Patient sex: M
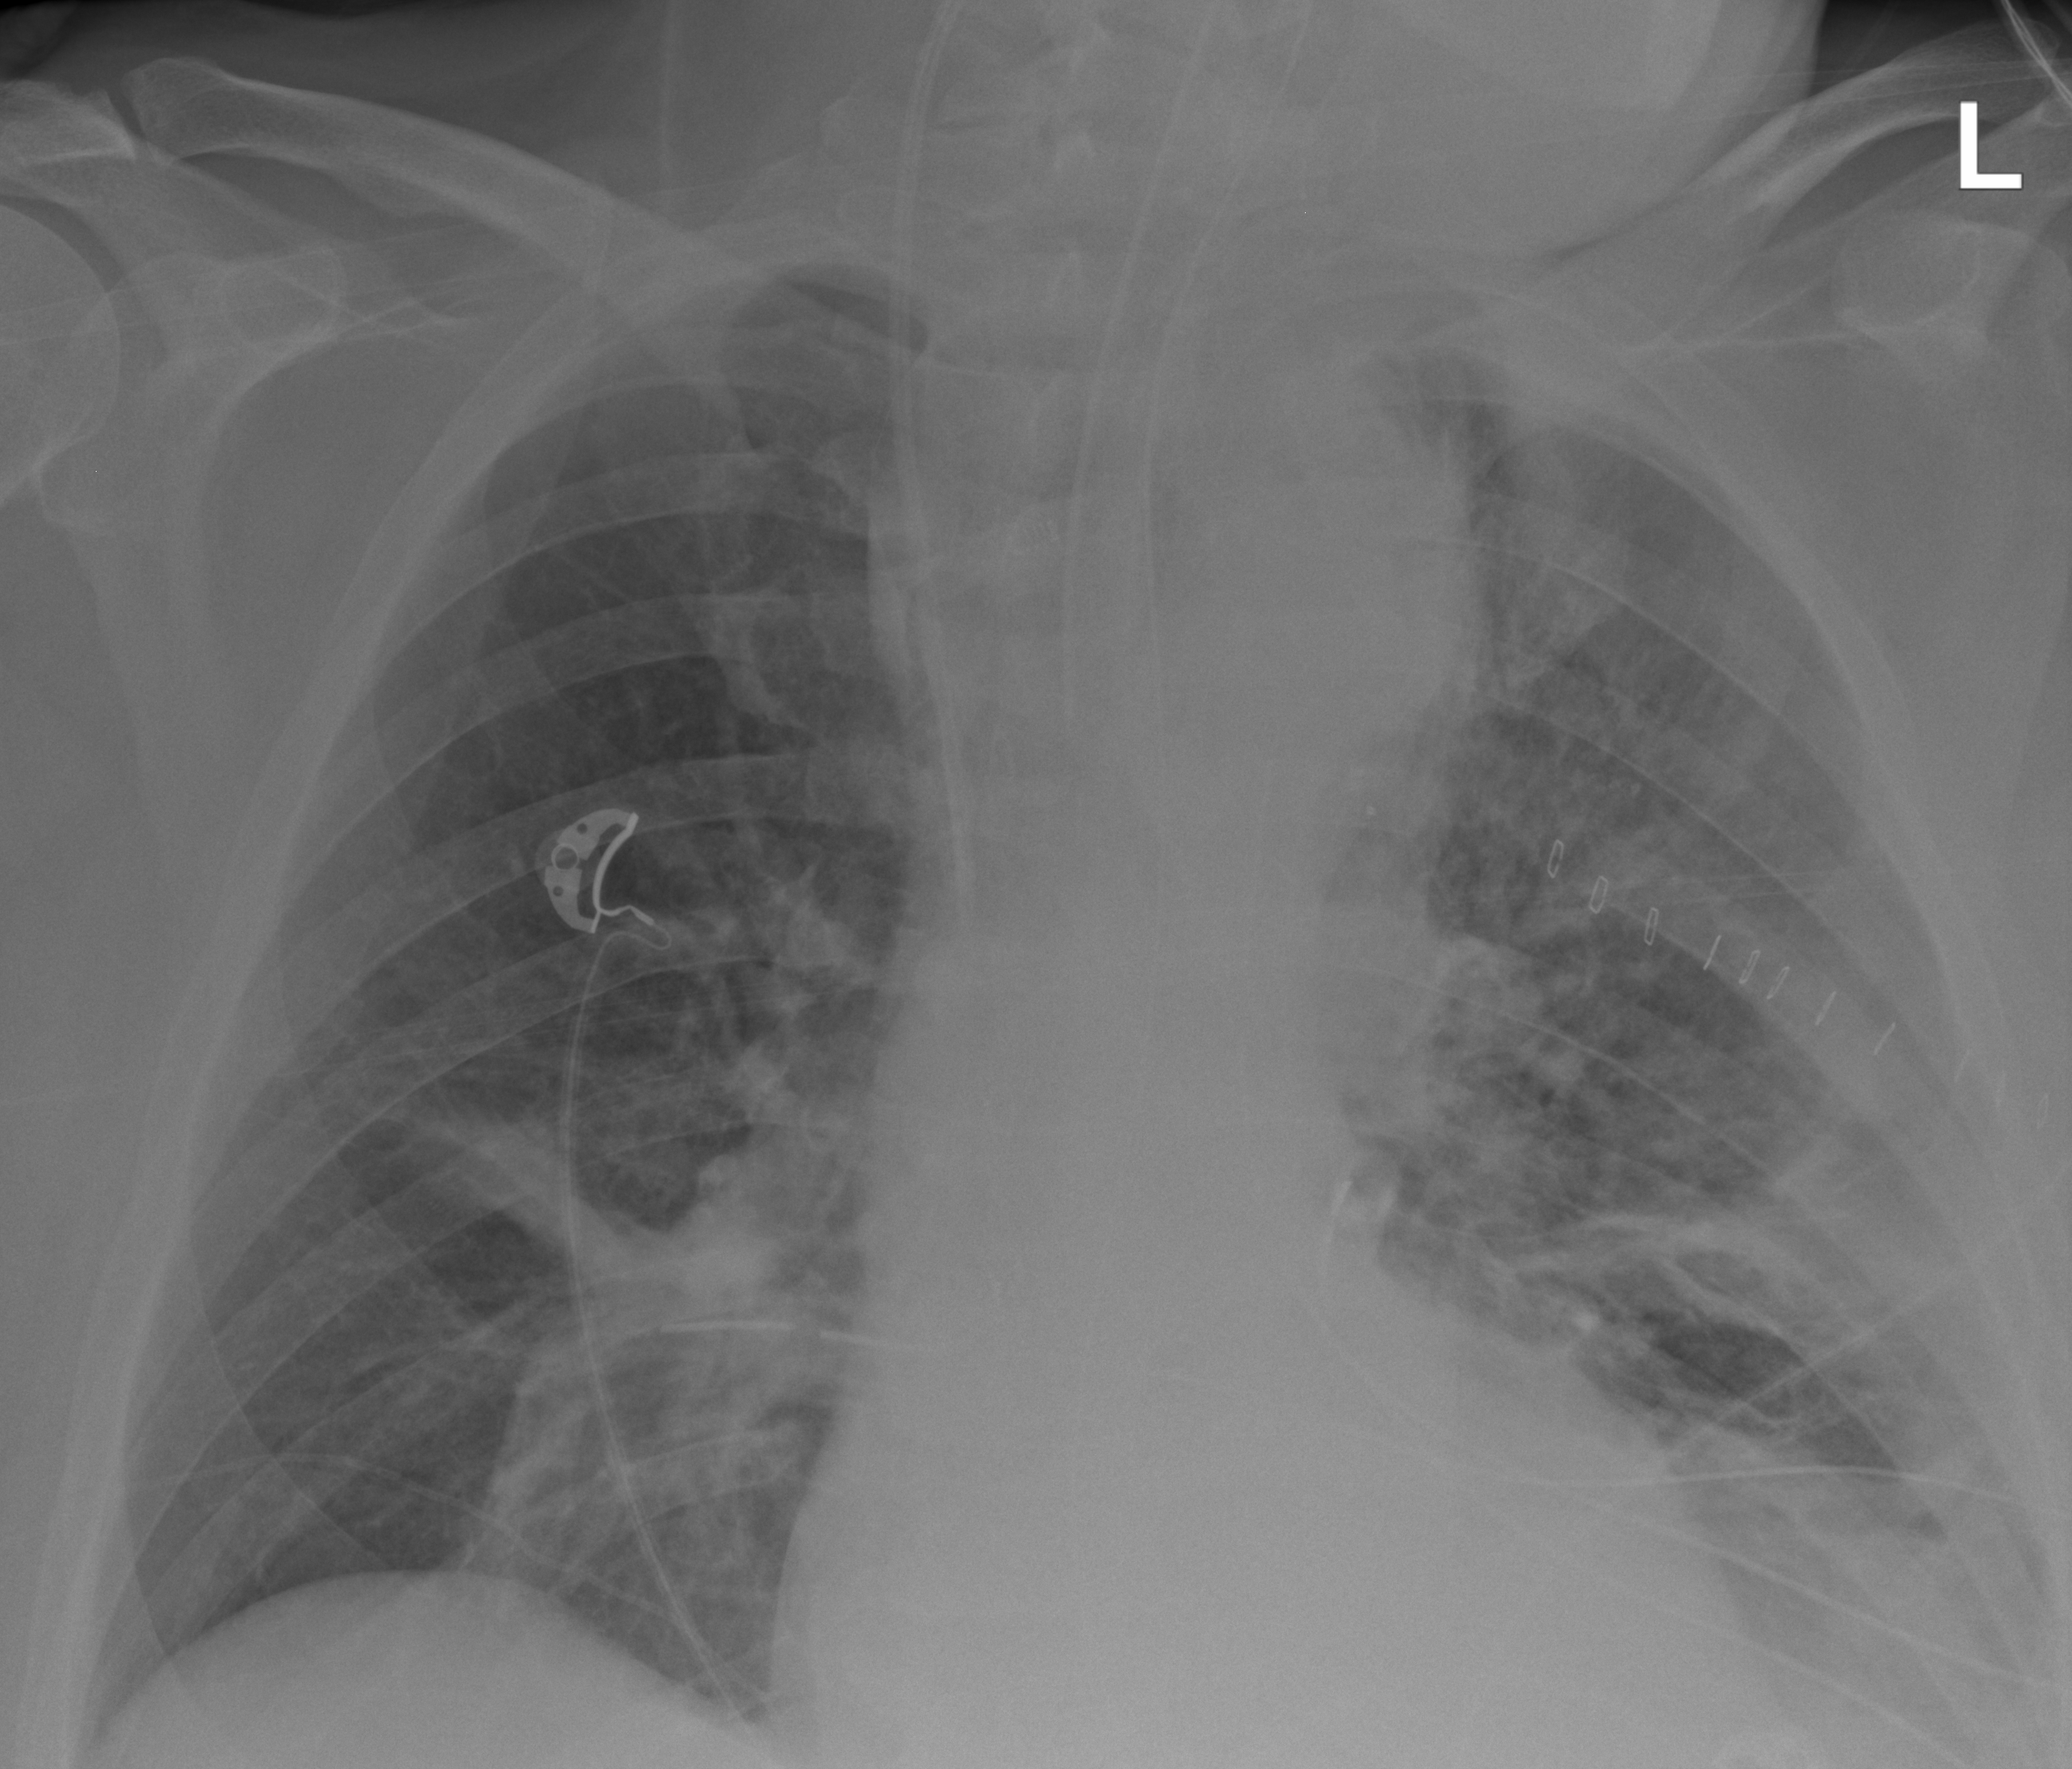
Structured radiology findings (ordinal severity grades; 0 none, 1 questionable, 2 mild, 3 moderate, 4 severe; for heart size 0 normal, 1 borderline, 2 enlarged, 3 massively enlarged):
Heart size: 0
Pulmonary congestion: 3
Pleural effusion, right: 0
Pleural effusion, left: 2
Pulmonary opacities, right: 2
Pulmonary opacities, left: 3
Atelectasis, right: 2
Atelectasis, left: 3